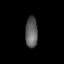
Tissue: lung
Cell type: Epithelial cells
Senescence score: 0.09384
Nuclear area (px): 376
Mean DAPI intensity: 94.197